Question: I have a class called SimplePolygon that creates a polygon with coordinates provided by the user. I am trying to define a method to compute the area of the polygon. It's an assignment and course instructor wants us to use the following formula to compute the area.

I can use either formula. I chose the right one.
My code gives me the wrong area. I don't know what's wrong.
'''
public class SimplePolygon implements Polygon {
protected int n; // number of vertices of the polygon
protected Point2D.Double[] vertices; // vertices[0..n-1] around the polygon
public double area() throws NonSimplePolygonException {
try
{
if(isSimple()==false)
throw new NonSimplePolygonException();
else
{
double sum = 0;
for(int i = 0; i < vertices.length - 1; i++)
if(i == 0)
sum += vertices[i].x * (vertices[i+1].y - vertices[vertices.length - 1].y);
else
sum += vertices[i].x * (vertices[i+1].y - vertices[i-1].y);
double area = 0.5 * Math.abs(sum);
return area;
}
}
catch(NonSimplePolygonException e)
{
System.out.println("The Polygon is not simple.");
}
return 0.0;
}
'''
The following is a tester code. The polygon is a rectangle with area 2, but the output is 2.5
'''
Point2D.Double a = new Point2D.Double(1,1);
Point2D.Double b = new Point2D.Double(3,1);
Point2D.Double c = new Point2D.Double(3,2);
Point2D.Double d = new Point2D.Double(1,2);
SimplePolygon poly = new SimplePolygon(4);
poly.vertices[0] = a;
poly.vertices[1] = b;
poly.vertices[2] = c;
poly.vertices[3] = d;
System.out.println(poly.area());
'''
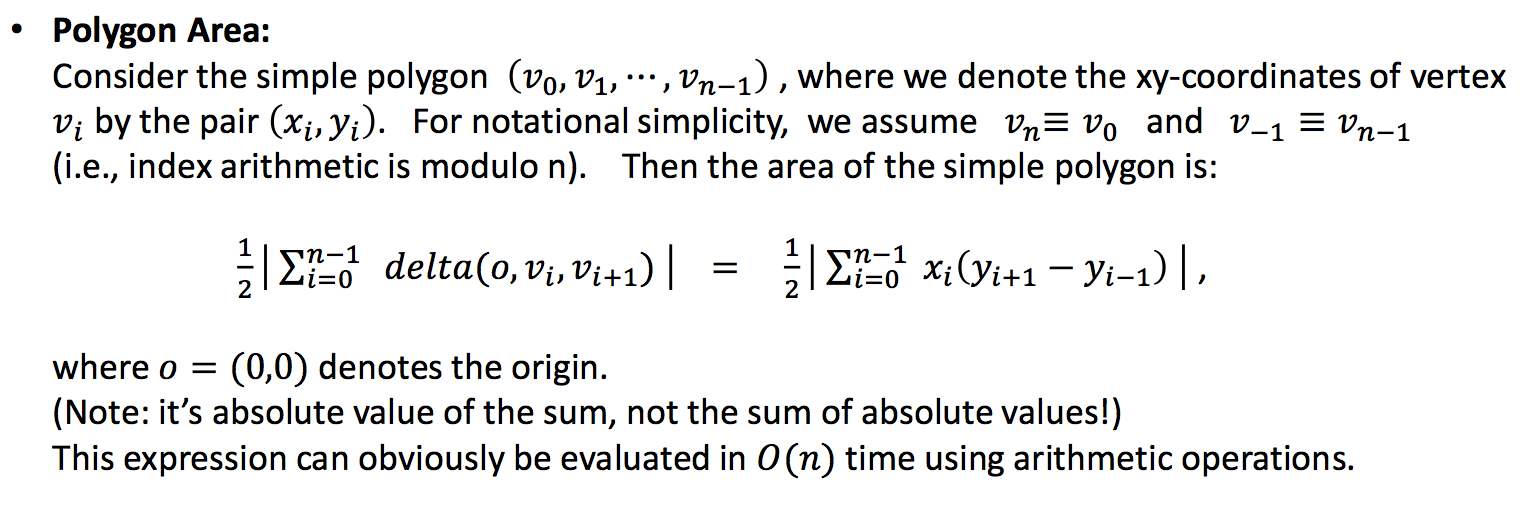
Answer: Now that you've fixed the trivial boundary case, you're missing another boundary and your loop is wrong. Corrected code with debug:
'''
public double area()
{
double sum = 0;
for (int i = 0; i < vertices.length ; i++)
{
if (i == 0)
{
System.out.println(vertices[i].x + "x" + (vertices[i + 1].y + "-" + vertices[vertices.length - 1].y));
sum += vertices[i].x * (vertices[i + 1].y - vertices[vertices.length - 1].y);
}
else if (i == vertices.length - 1)
{
System.out.println(vertices[i].x + "x" + (vertices[0].y + "-" + vertices[i - 1].y));
sum += vertices[i].x * (vertices[0].y - vertices[i - 1].y);
}
else
{
System.out.println(vertices[i].x + "x" + (vertices[i + 1].y + "-" + vertices[i - 1].y));
sum += vertices[i].x * (vertices[i + 1].y - vertices[i - 1].y);
}
}
double area = 0.5 * Math.abs(sum);
return area;
}
'''